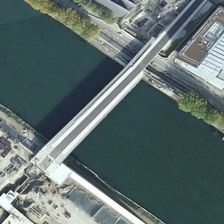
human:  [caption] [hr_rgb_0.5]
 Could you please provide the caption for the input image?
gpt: a bridge is on a river with buildings and some green trees in two sides of it .

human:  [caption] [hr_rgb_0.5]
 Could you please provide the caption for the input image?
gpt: a bridge is on a river with buildings and some green trees in two sides of it .

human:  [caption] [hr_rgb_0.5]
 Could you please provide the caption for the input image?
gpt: a bridge is on a river with buildings and some green trees in two sides of it .

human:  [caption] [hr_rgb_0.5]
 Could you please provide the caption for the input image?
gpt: a bridge is on a river with buildings and some green trees in two sides of it .

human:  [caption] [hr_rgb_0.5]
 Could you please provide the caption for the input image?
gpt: a bridge is on a river with buildings and some green trees in two sides of it .